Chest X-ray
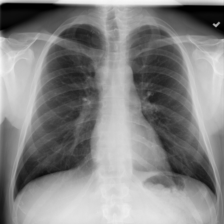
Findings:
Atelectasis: negative
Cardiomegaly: negative
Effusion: negative
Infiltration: negative
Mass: positive
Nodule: negative
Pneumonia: negative
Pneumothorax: negative
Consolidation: negative
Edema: negative
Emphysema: negative
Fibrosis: negative
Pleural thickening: negative
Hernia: negative